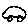
Label: car